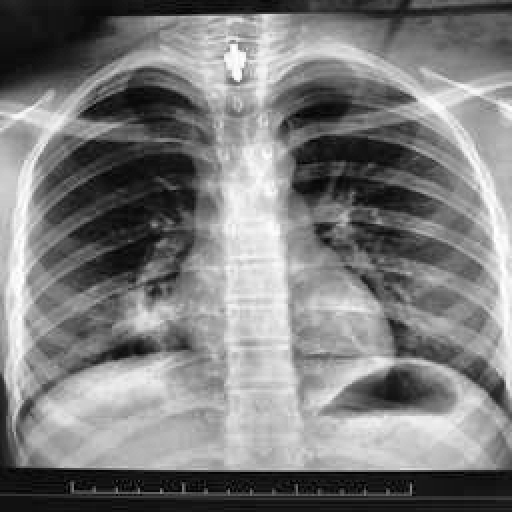
Finding: TUBERCULOSIS